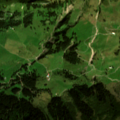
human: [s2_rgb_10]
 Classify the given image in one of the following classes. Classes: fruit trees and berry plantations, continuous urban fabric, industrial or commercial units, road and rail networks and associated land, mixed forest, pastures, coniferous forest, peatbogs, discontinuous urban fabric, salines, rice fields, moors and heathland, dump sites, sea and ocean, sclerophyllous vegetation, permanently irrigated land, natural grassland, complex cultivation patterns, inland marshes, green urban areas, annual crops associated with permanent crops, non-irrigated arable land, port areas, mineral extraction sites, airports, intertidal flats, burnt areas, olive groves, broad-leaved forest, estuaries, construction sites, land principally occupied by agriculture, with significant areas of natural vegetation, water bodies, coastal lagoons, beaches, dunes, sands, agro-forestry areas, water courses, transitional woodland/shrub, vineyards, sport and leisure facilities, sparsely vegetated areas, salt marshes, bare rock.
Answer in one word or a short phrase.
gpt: coniferous forest, mixed forest, natural grassland, moors and heathland